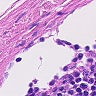
Metastatic tissue present: no